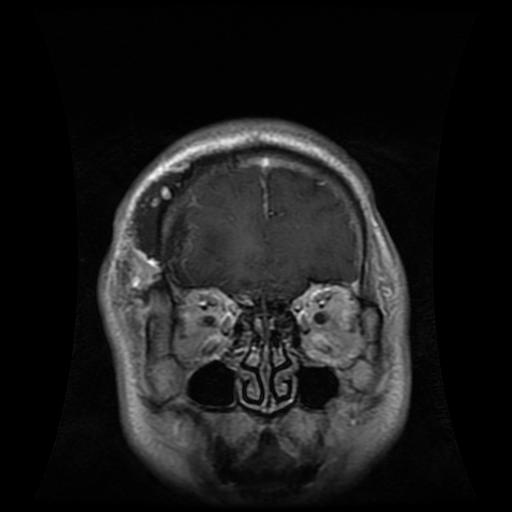
Label: glioma